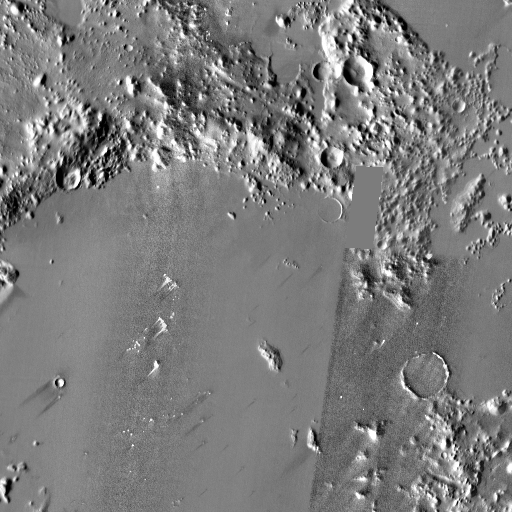
Crater classes present: Background, Other, Buried